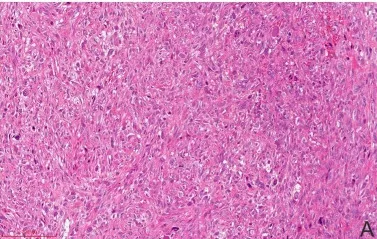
Histopathological and immunohistochemical characteristics of the MPTs. (A) Atypical elongated cells had considerable diversity in the lung metastatic tumors (haematoxylin and eosin staining, 100x).
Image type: pathology (h&e)